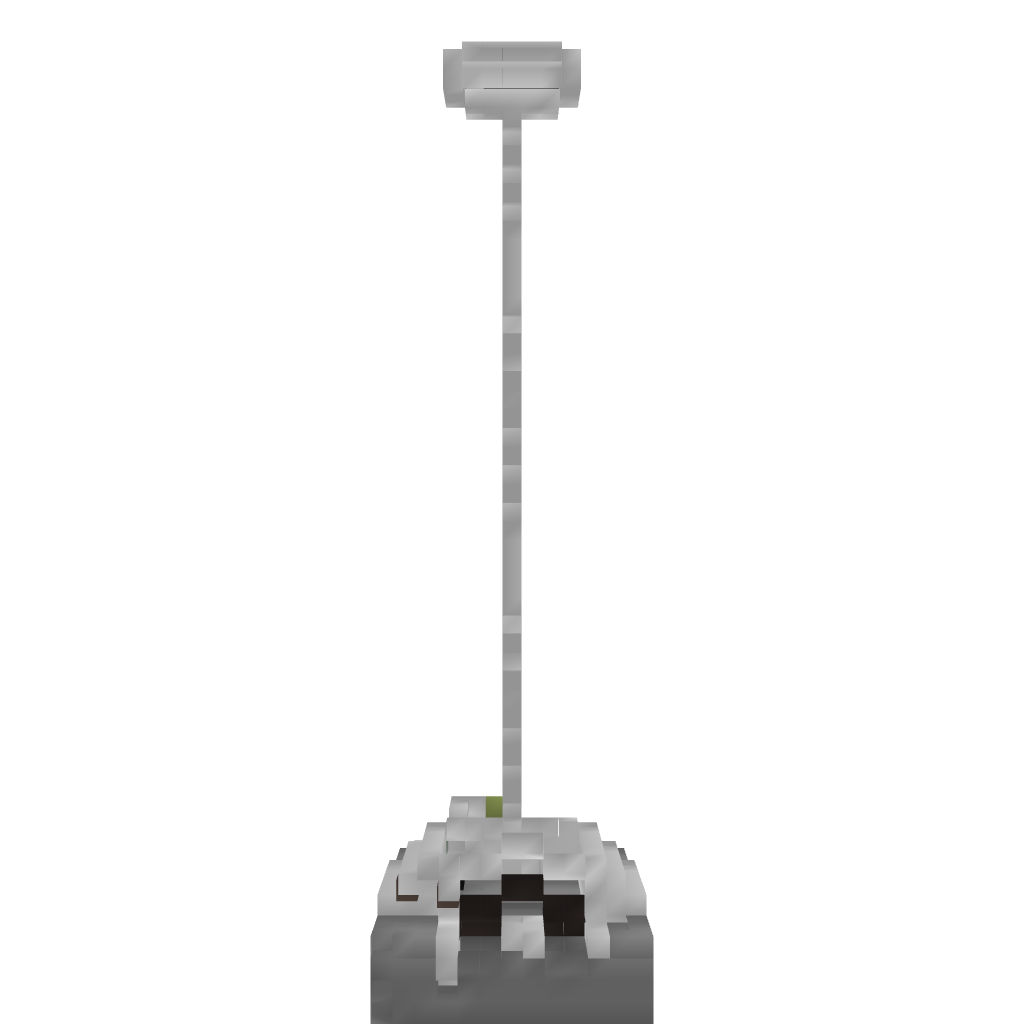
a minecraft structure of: Automatic farm